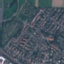
Land use / land cover: Residential